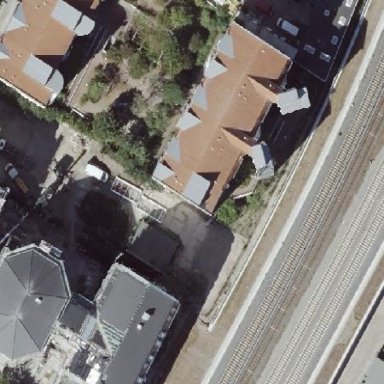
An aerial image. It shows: Residential building with gambrel roof shape.